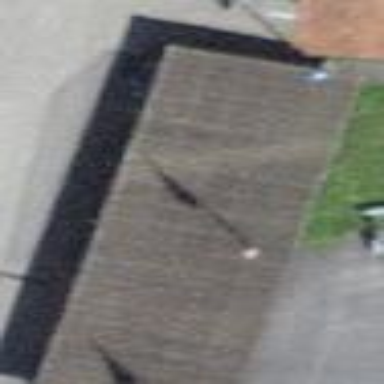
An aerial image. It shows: Carport building.